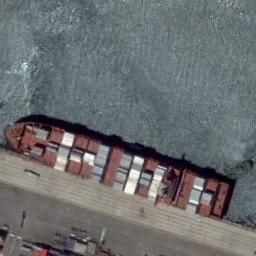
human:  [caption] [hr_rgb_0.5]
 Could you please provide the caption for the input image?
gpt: There is a ship in the blue water on the shore .

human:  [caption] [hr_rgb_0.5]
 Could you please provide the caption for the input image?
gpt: An orange-red ship full of container cargo docked by the dock .

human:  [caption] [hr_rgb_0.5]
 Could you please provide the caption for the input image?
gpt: There are many containers on the ship .

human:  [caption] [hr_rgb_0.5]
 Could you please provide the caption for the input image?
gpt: The cargo ship full of containers is docked at the dock and the water is blue .

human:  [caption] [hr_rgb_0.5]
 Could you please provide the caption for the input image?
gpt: The ship with many containers is at the harbor .